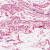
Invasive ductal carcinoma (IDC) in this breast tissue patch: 0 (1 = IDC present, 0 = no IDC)